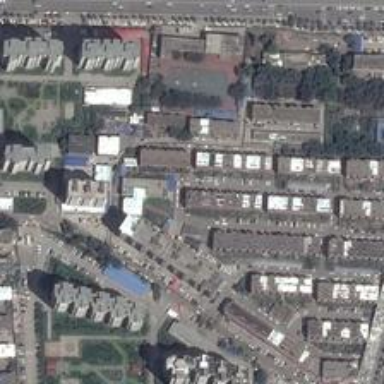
The playgound is next to two high-rise buildings and a busy street .